Chest X-ray. View position: AP
Patient age: 33
Patient sex: F
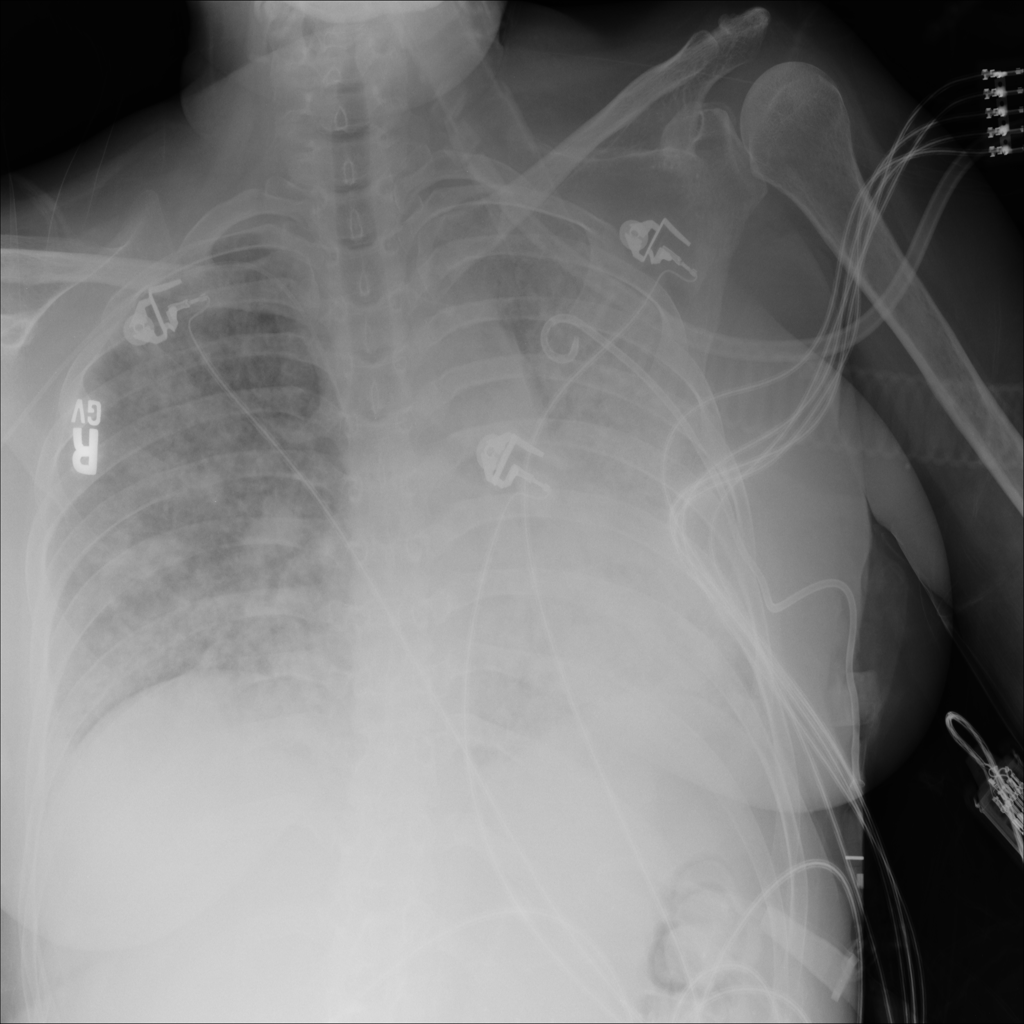
Finding: Pneumothorax